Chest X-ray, PA view. Patient: 62 years old, sex M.
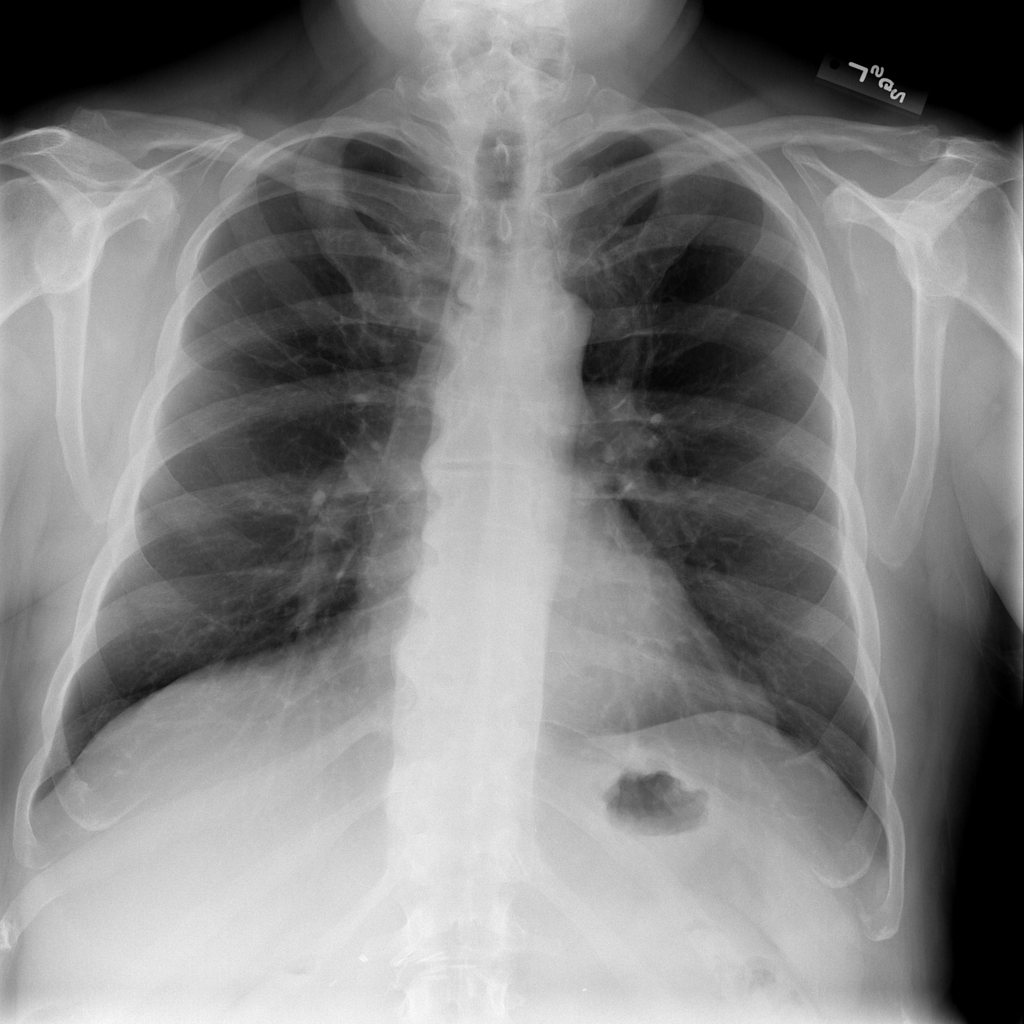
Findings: No Finding